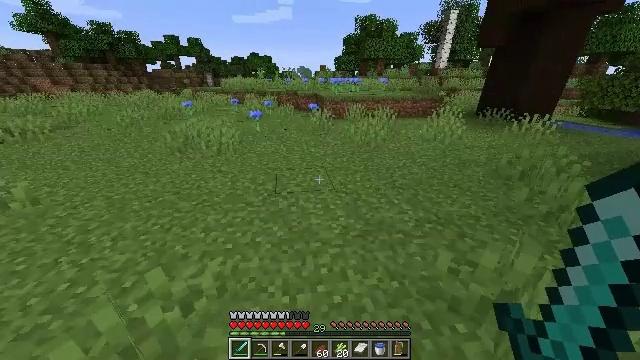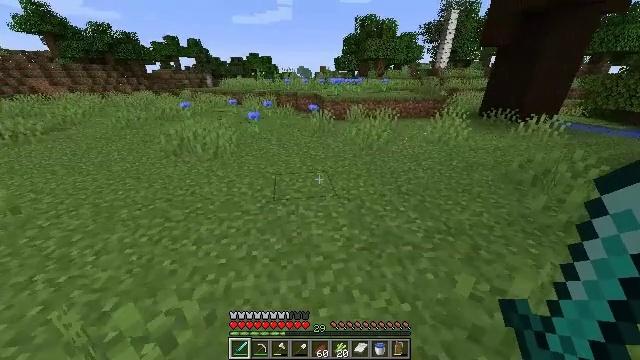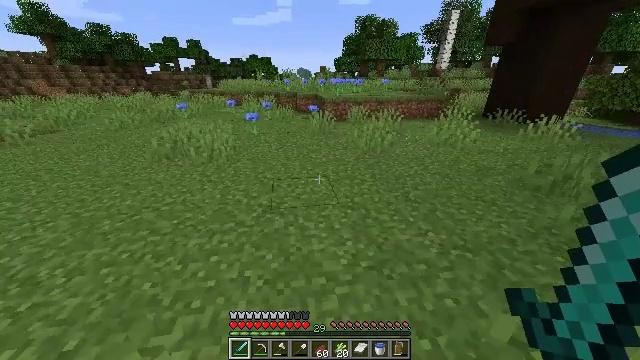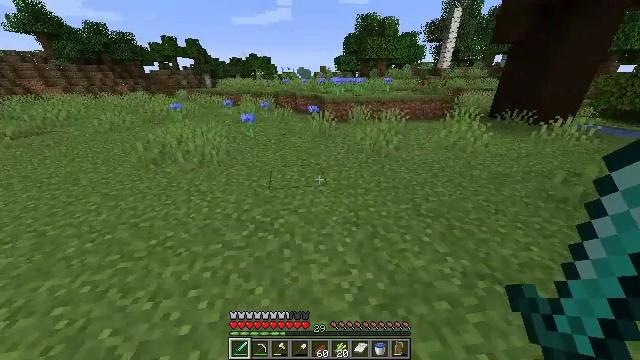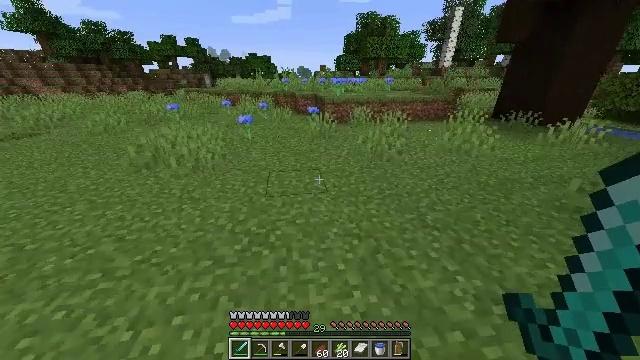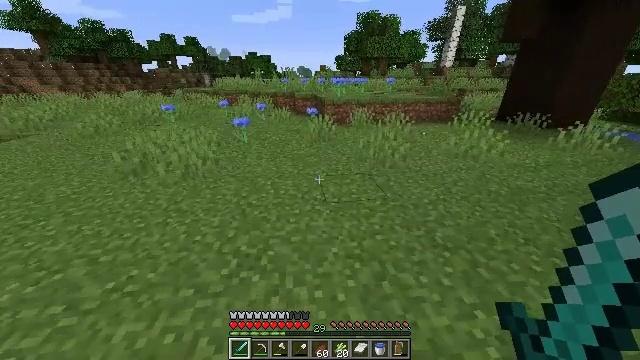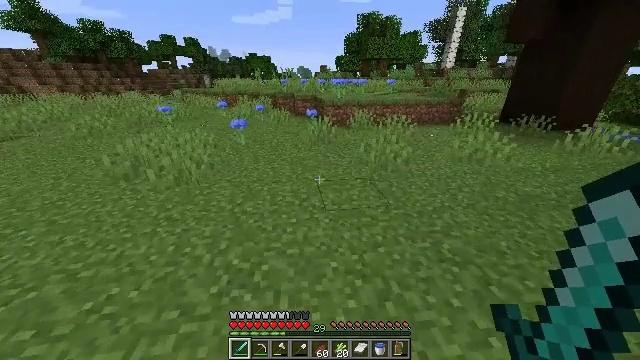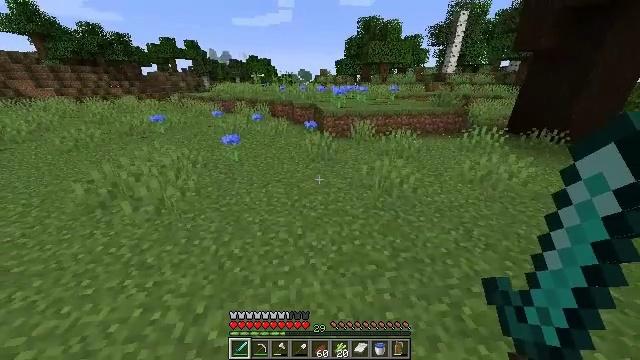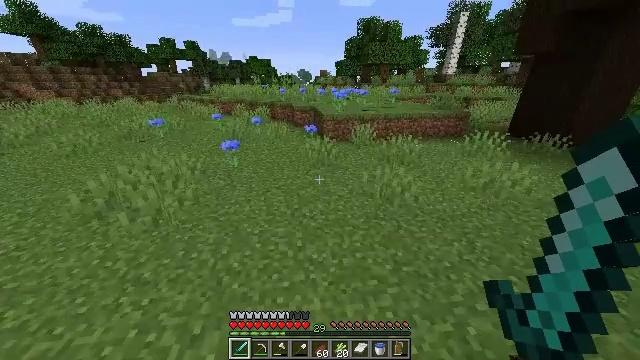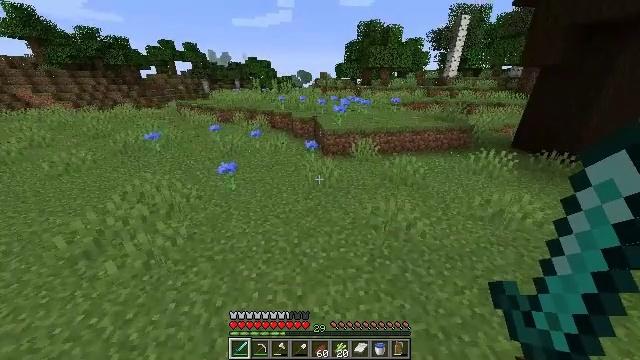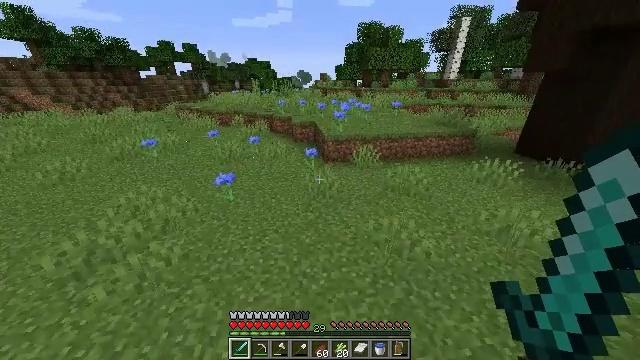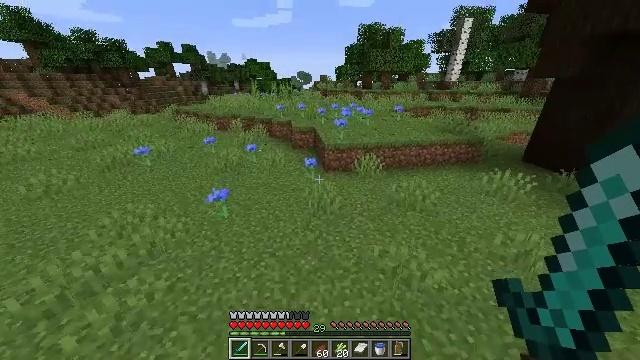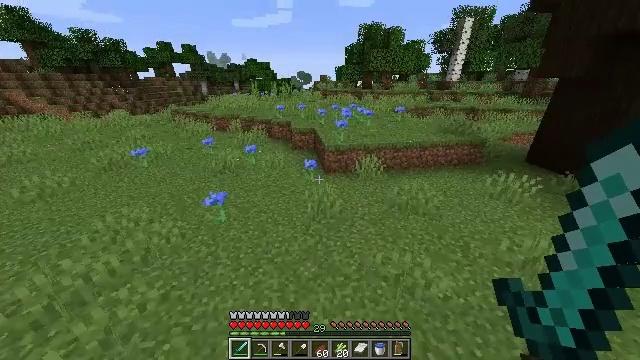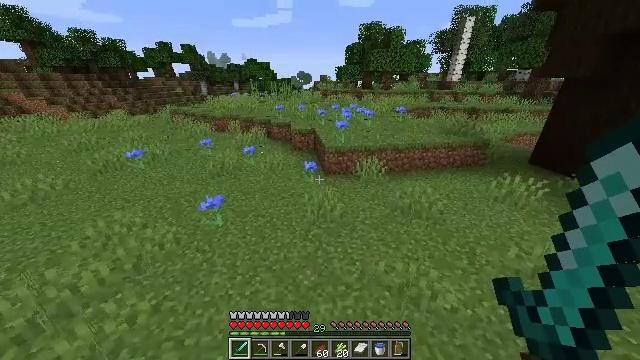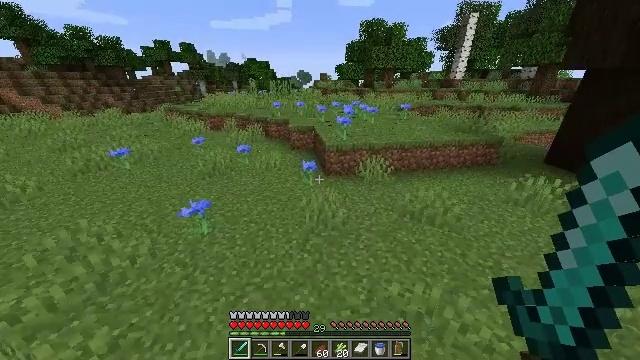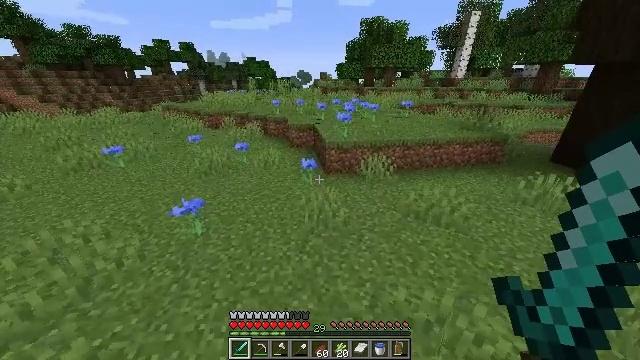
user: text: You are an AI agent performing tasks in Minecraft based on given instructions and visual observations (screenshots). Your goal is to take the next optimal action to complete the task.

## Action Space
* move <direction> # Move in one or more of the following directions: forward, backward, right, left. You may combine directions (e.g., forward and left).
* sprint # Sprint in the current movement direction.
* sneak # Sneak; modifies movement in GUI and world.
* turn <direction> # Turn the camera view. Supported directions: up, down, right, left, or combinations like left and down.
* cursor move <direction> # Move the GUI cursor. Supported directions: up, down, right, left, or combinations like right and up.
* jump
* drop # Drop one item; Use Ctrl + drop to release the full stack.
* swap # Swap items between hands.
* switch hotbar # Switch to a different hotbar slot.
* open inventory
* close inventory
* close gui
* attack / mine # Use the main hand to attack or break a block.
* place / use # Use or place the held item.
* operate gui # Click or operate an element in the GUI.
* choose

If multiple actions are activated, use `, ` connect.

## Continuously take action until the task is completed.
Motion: motion action
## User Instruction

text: Gather a cornflower for decorations.
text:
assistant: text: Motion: move forward, sprint
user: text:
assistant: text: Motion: move forward, sprint
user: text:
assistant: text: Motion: move forward, sprint
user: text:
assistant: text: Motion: move forward, sprint
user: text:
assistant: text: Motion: move forward, sprint
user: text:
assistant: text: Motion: move forward, sprint
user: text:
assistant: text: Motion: move forward, sprint, jump
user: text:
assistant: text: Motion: move forward, sprint, jump
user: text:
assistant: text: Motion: move forward, sprint, jump
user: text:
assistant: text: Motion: move forward, sprint, jump
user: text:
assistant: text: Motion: move forward, sprint
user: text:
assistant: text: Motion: move forward, sprint
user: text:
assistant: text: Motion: move forward, sprint
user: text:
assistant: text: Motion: move forward, sprint
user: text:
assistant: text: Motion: move forward, sprint
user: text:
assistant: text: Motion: move forward, sprint
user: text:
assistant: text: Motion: move forward, sprint
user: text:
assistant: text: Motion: move forward, sprint
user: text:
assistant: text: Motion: move forward, sprint
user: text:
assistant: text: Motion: move forward, sprint
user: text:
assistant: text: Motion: move forward, sprint
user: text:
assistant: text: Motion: move forward, sprint
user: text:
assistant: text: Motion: move forward, sprint
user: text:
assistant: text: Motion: move forward, sprint
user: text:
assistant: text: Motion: move forward, sprint
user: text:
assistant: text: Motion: move forward, sprint
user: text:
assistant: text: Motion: move forward, sprint
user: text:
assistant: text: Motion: move forward, sprint
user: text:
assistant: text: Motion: move forward, sprint
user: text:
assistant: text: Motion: move forward, sprint